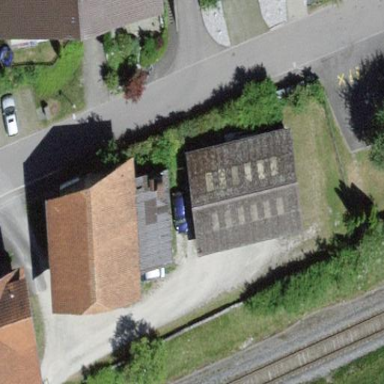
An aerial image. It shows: Shed.